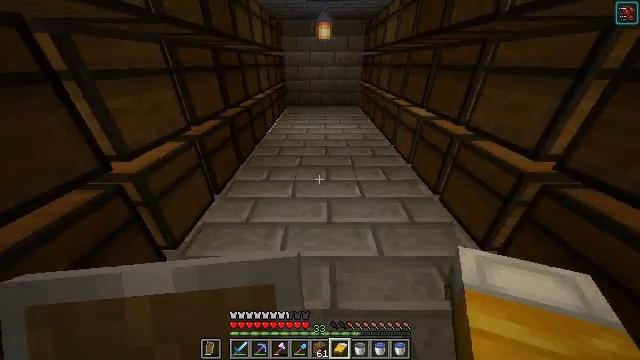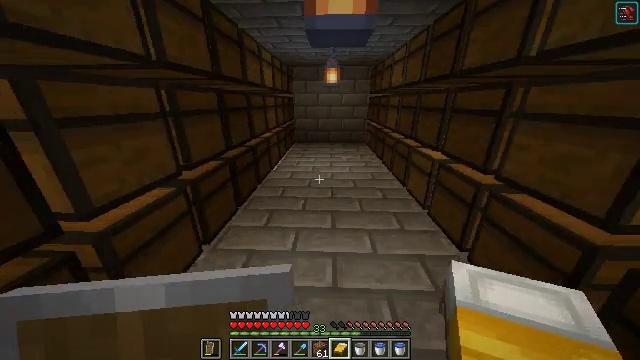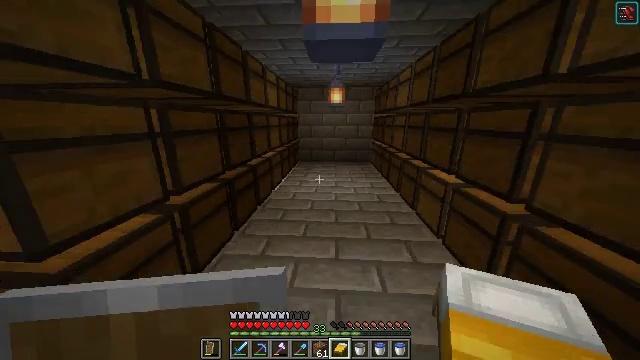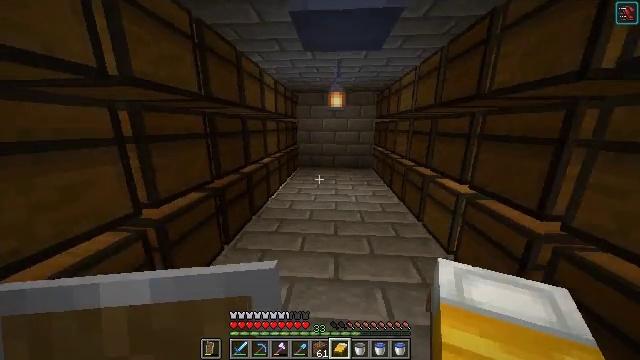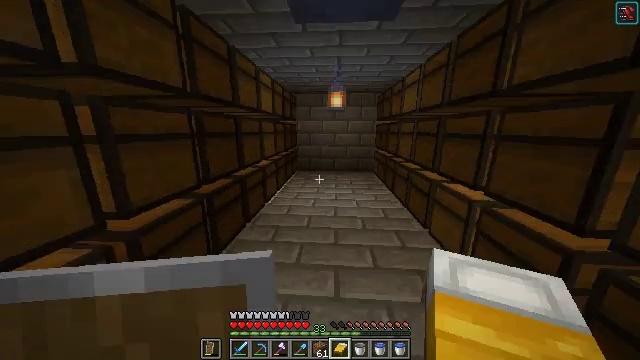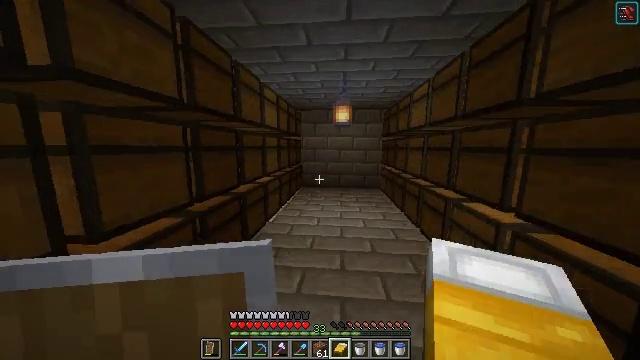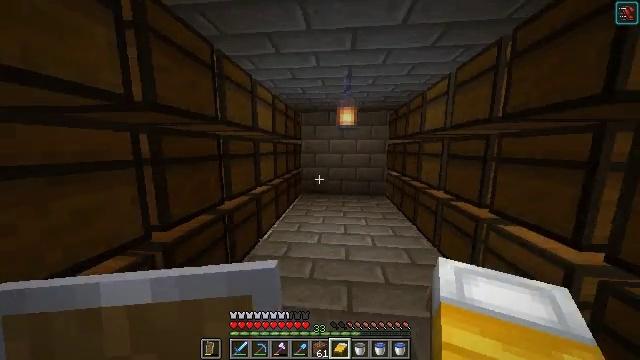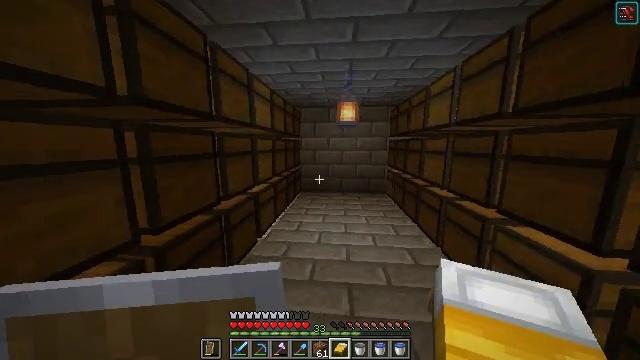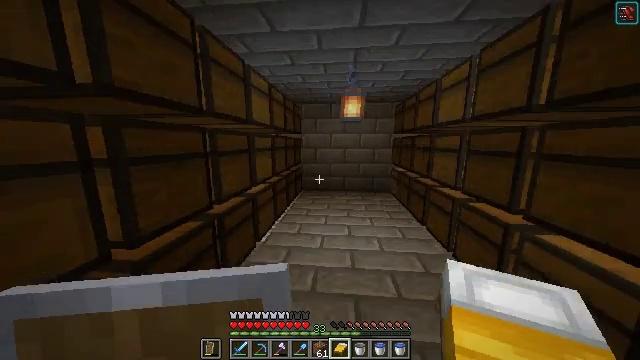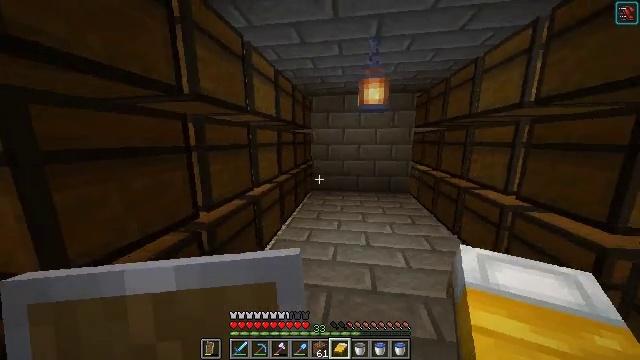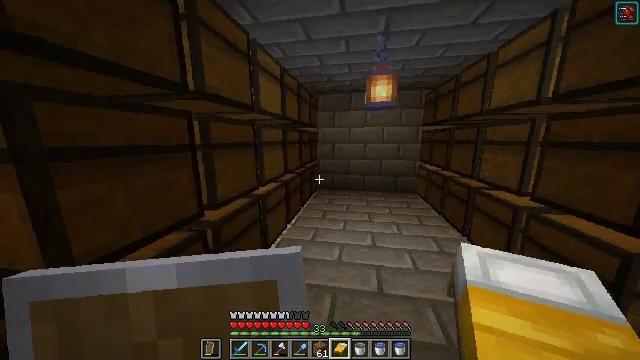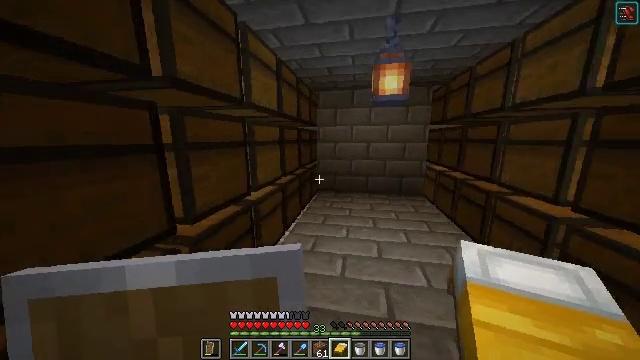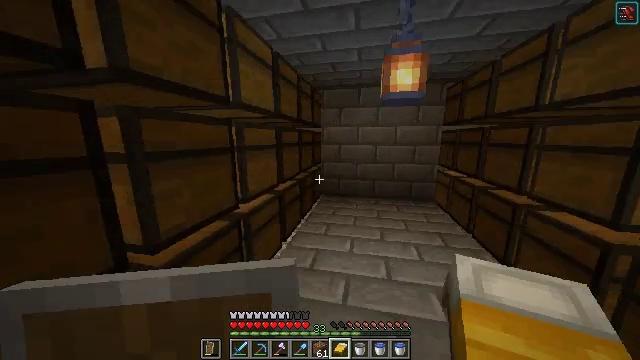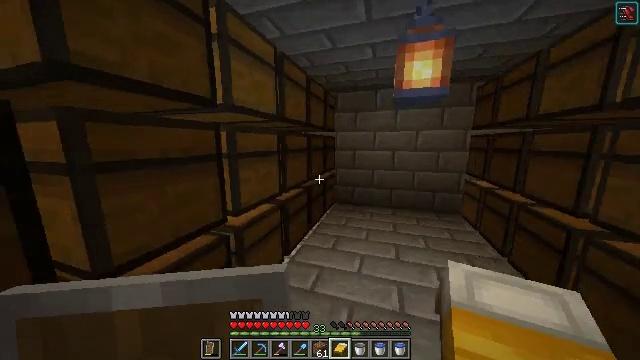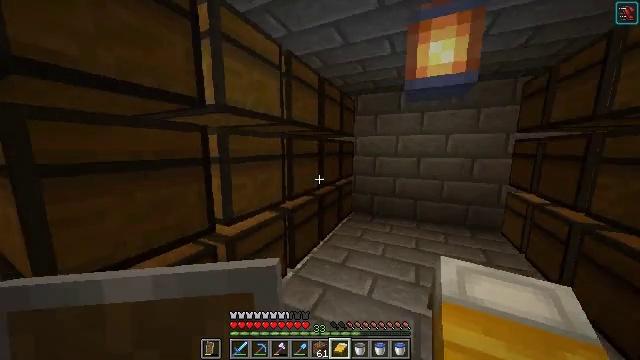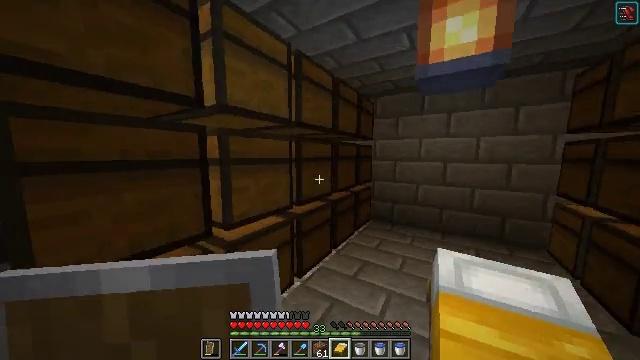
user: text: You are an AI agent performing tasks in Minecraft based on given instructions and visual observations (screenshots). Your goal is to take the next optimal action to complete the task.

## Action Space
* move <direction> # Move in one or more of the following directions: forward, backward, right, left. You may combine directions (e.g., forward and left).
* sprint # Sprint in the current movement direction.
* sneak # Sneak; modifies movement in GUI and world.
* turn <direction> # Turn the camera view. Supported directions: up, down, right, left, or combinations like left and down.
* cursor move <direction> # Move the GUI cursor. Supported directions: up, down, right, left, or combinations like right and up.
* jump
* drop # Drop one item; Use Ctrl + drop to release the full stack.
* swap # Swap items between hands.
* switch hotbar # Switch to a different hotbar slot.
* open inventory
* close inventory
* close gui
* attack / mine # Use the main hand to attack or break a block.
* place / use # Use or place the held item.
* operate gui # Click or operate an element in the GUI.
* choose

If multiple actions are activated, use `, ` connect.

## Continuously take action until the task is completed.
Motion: motion action
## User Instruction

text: Craft red dye.
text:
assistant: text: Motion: move forward, turn left and up
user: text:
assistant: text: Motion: move forward, turn left and up
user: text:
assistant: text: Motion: move forward, turn up
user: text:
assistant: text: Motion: move forward
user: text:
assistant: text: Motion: move forward, turn left and up
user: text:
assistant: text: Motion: move forward
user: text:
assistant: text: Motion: move forward
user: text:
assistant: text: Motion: move forward
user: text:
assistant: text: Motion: move forward, turn left and down
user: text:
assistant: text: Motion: move forward, turn left
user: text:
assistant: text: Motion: move forward
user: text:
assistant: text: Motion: move forward and move right, turn left
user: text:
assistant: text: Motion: move forward and move right, turn left and up
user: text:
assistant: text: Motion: move forward and move right, turn left and up
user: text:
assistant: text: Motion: move forward and move right, turn left and up
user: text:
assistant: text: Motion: move forward and move right, turn left
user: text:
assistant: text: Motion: move forward and move right, turn left
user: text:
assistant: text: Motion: move forward and move right, turn left
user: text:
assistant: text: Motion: move forward and move right, turn left and up
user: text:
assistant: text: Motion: move forward and move right, turn left and up
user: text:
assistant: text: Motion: move forward and move right, turn up
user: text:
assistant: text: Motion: move forward and move right, turn up
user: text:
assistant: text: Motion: move forward and move right, turn up
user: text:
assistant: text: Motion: turn up
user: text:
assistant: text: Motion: no_op
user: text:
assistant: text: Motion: no_op
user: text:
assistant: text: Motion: no_op
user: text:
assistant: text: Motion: use / place
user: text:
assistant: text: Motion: use / place
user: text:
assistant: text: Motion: no_op